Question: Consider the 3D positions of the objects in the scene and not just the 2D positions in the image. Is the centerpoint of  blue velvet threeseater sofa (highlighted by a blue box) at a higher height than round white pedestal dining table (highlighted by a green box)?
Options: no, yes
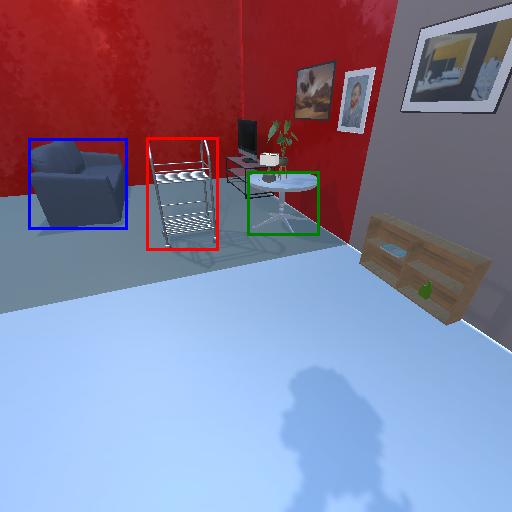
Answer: no